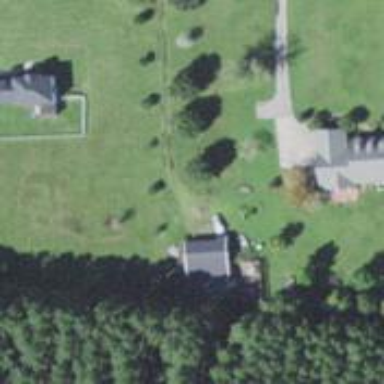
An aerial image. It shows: Driveway.